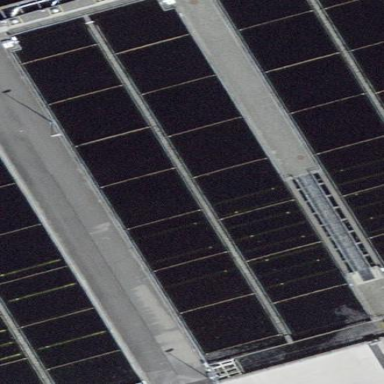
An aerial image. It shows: Image of wastewater.